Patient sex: M
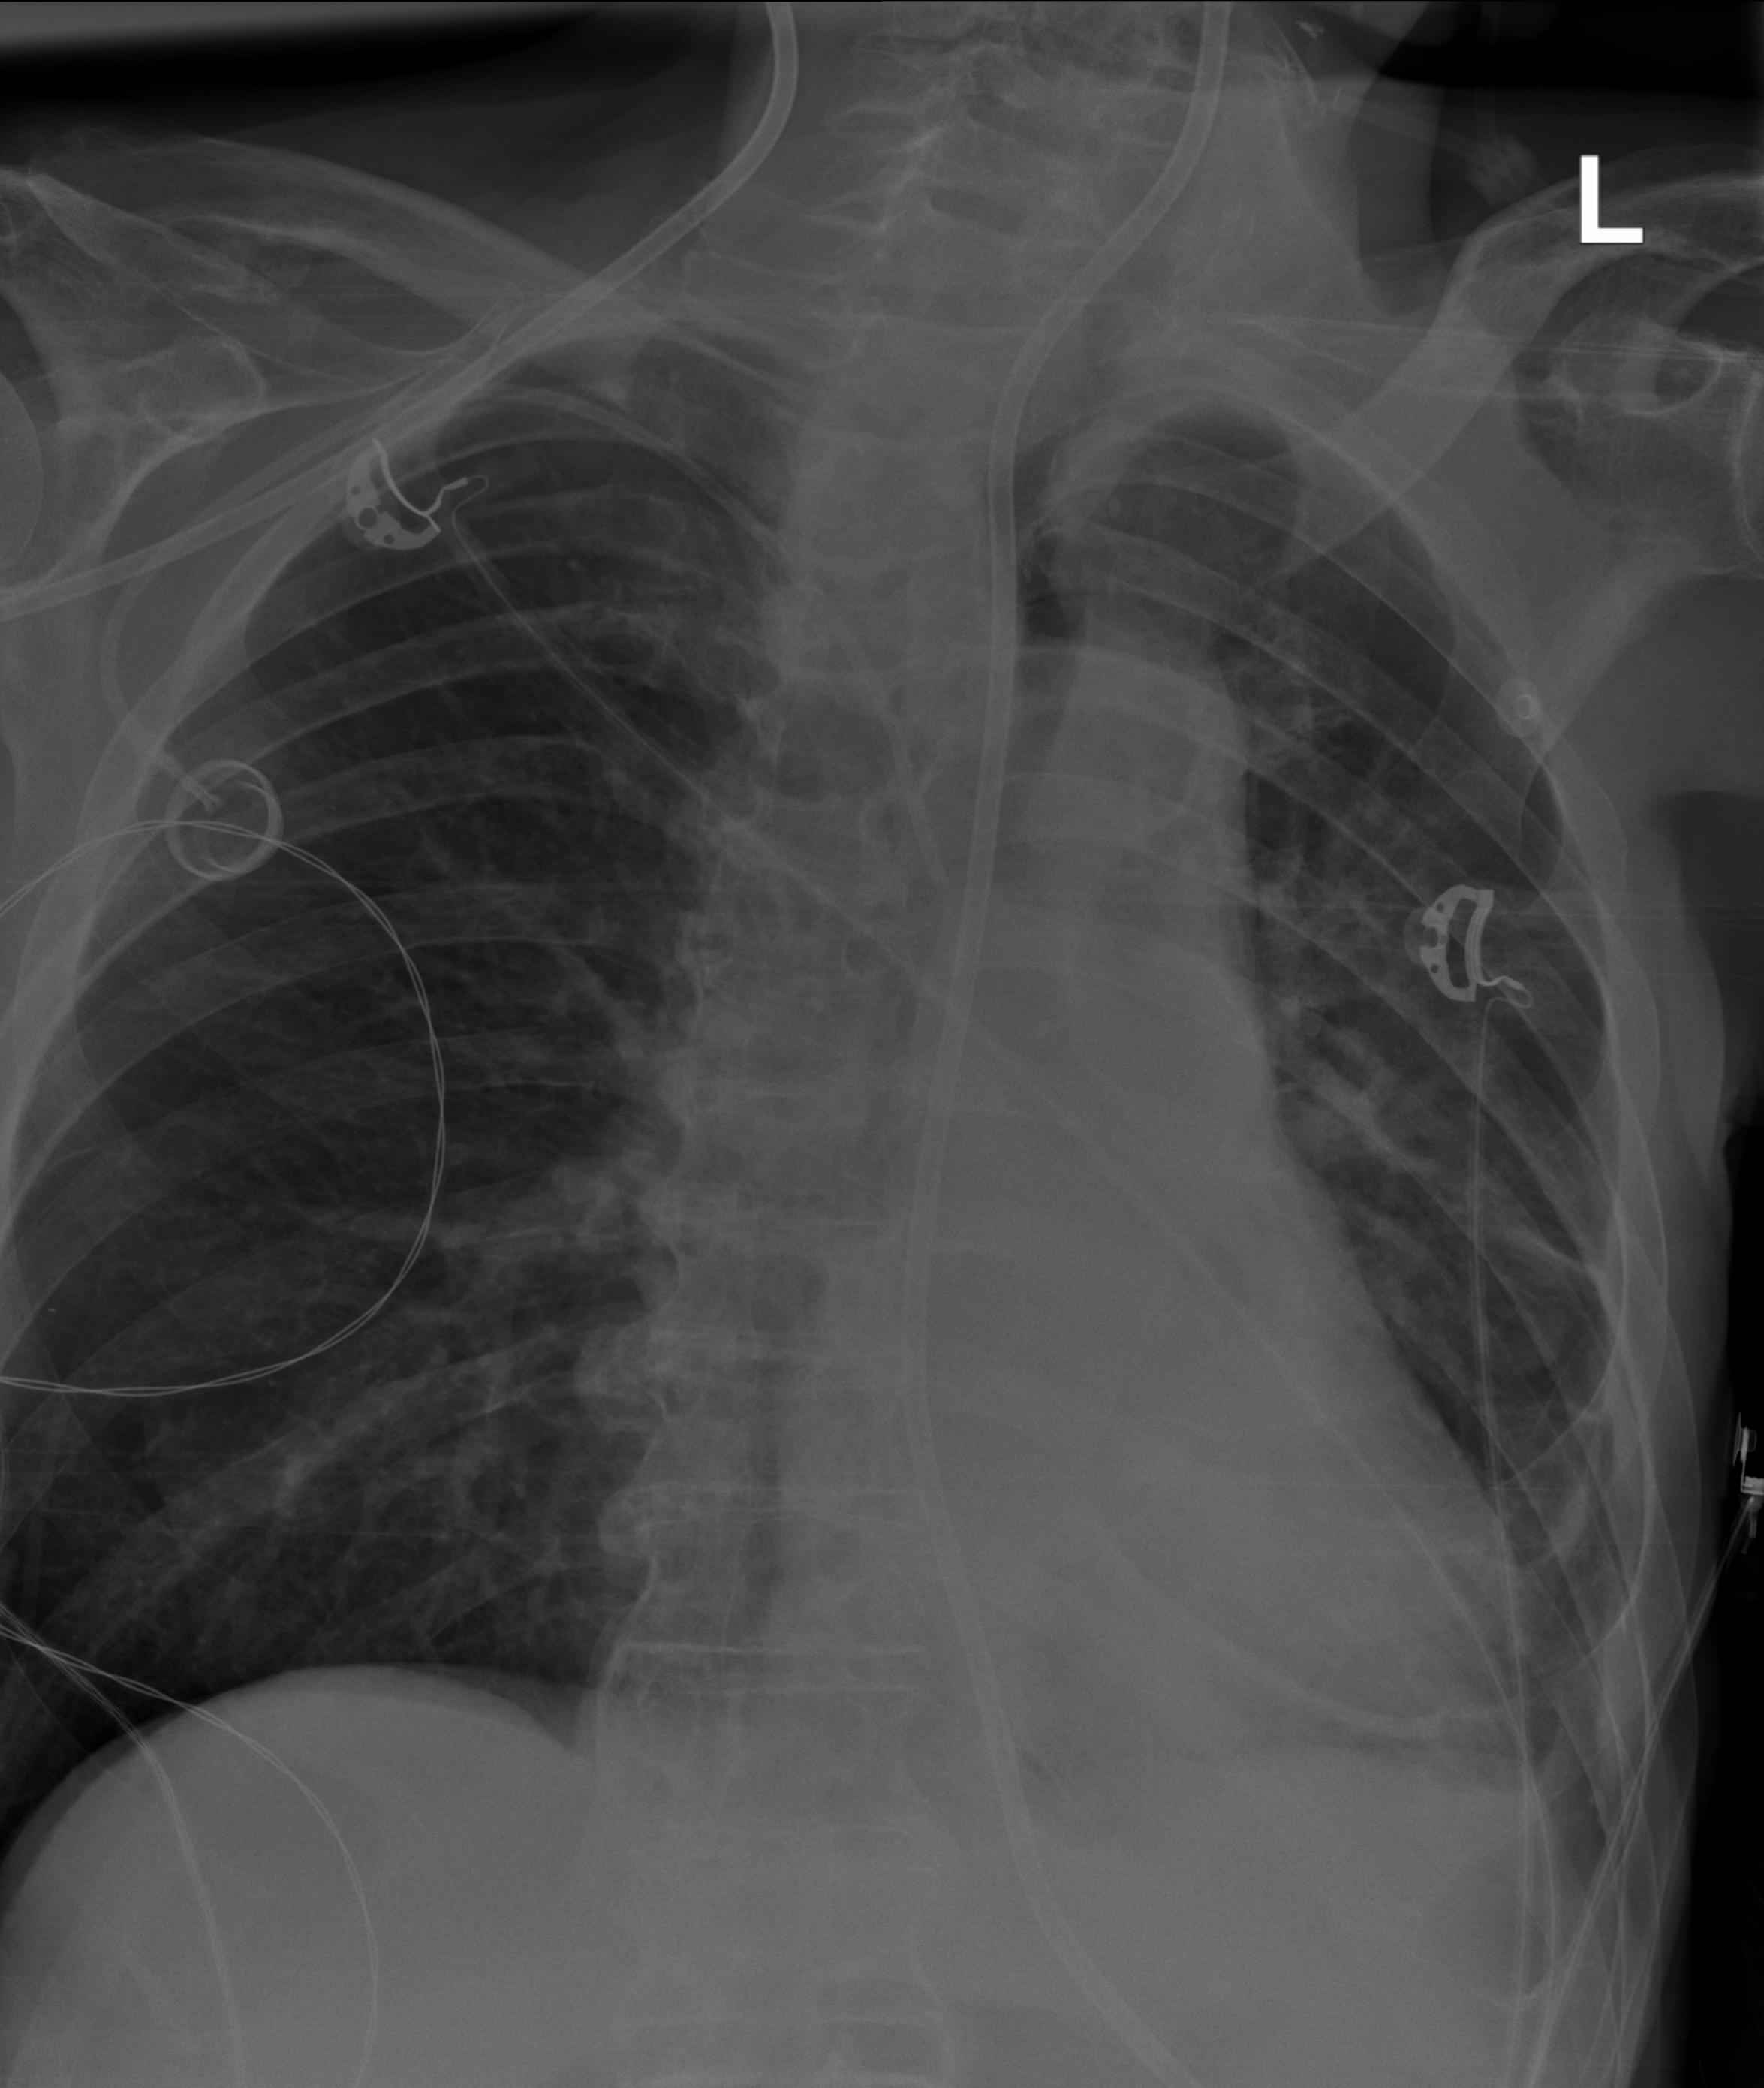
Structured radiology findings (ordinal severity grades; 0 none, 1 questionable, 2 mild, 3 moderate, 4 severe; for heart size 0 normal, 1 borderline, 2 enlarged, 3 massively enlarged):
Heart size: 0
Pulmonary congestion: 0
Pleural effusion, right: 0
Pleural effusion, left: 1
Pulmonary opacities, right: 0
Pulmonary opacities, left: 3
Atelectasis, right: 0
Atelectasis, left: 2